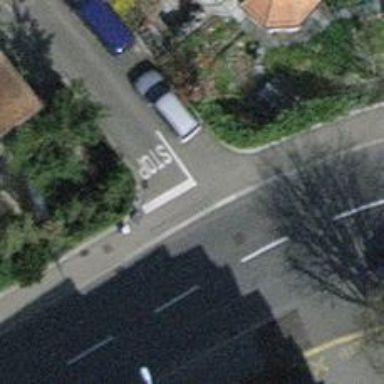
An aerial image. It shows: Residential road with asphalt surface and no sidewalk.